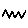
Label: zigzag